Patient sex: F
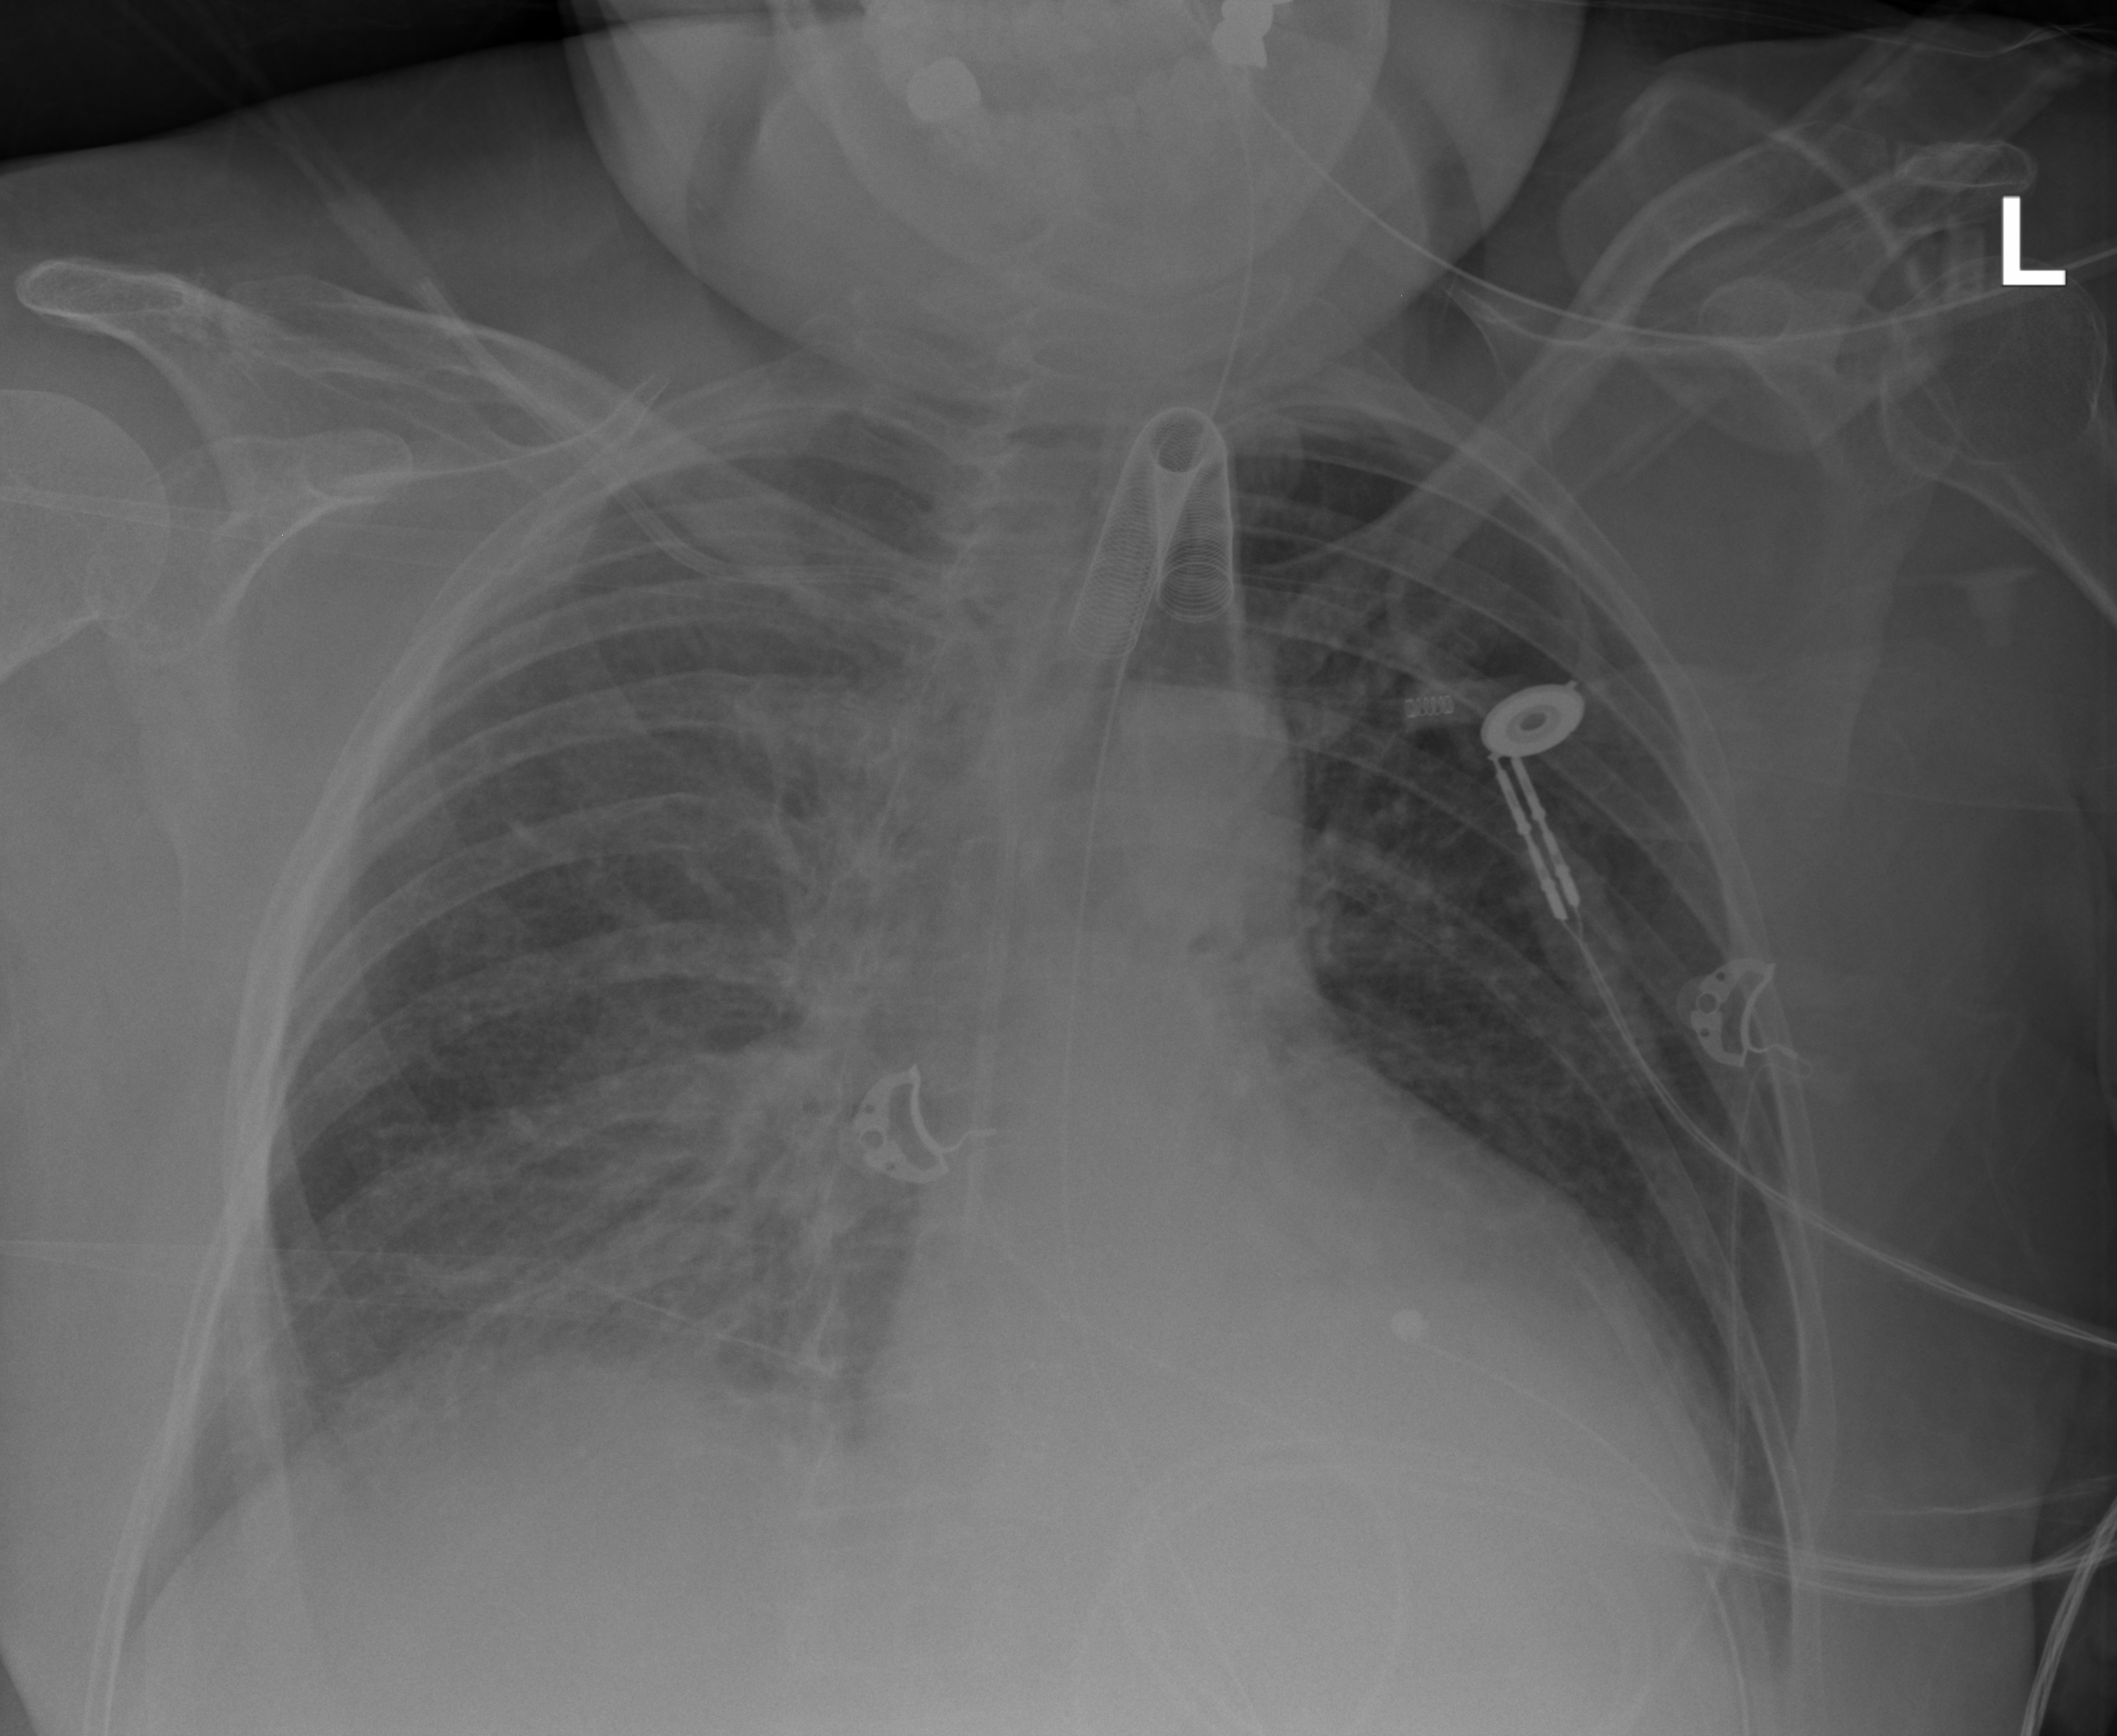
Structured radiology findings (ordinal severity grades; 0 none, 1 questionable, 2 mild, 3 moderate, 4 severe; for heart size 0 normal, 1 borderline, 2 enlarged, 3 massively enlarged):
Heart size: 1
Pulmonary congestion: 0
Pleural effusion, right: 2
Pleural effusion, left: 0
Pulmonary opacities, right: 1
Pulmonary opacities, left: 0
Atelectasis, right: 2
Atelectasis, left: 0